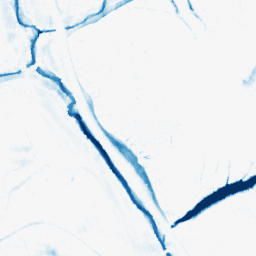
Category: morphological
Decomposition family: morphological_ellipse
Decomposition parameters: operation: closing
width: 20
height: 10
Upsampling method: sinc_blackman
Upsampling parameters: scale: 2
kernel_size: 16
Upsampling scale: 2